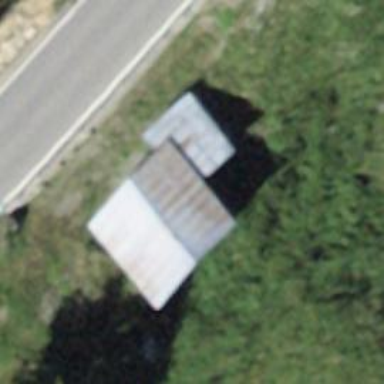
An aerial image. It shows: Shed.